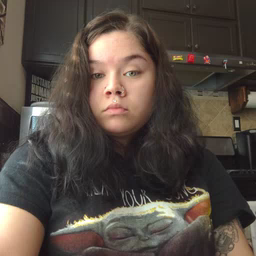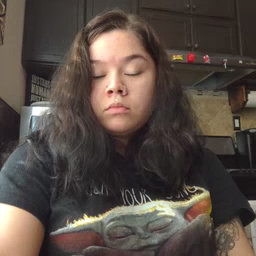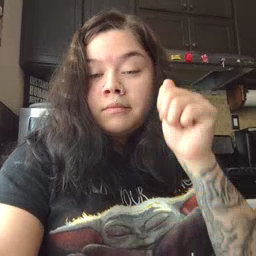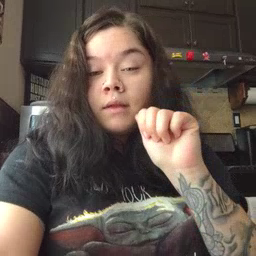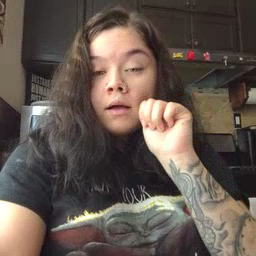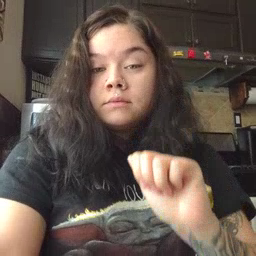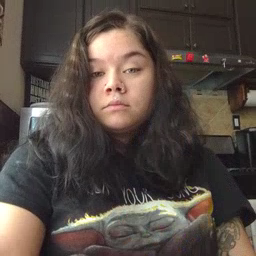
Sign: aunt